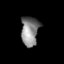
Tissue: lung
Cell type: Myeloid cells
Senescence score: 0.1824
Nuclear area (px): 514
Mean DAPI intensity: 131.677